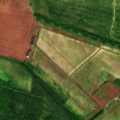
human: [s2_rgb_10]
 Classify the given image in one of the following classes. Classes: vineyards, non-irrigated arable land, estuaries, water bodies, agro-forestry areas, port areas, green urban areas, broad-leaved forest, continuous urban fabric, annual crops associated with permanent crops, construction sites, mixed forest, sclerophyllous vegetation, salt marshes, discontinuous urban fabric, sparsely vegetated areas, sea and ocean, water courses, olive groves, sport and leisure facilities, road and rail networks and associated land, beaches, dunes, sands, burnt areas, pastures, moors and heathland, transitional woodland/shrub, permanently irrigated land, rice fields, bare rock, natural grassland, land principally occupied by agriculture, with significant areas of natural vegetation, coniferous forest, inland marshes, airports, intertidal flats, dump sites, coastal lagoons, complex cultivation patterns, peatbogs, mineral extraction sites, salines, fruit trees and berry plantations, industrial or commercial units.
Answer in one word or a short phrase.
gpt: coniferous forest, mixed forest, transitional woodland/shrub, peatbogs